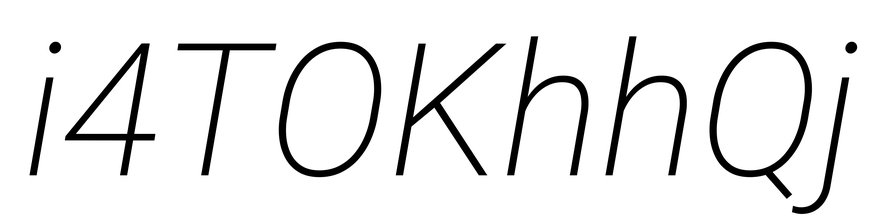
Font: Roboto-Italic_ExtraLight_Italic